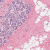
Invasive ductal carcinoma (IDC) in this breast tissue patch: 0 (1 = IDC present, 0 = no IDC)